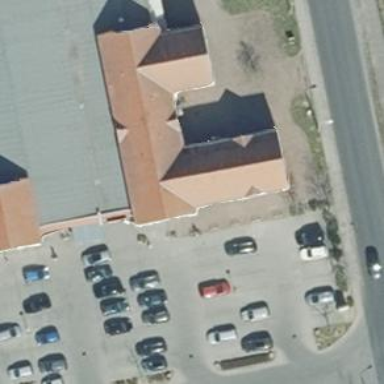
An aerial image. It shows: Parking aisle designated as service road.